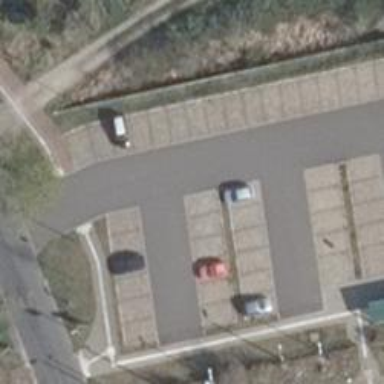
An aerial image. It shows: Asphalt parking aisle off service road.